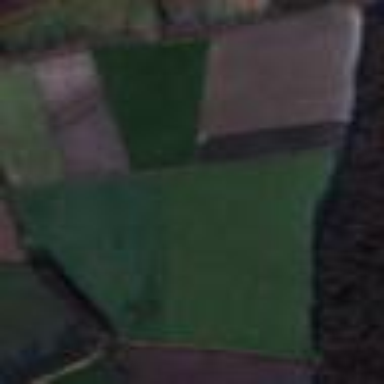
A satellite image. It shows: Picturesque farmland scene.